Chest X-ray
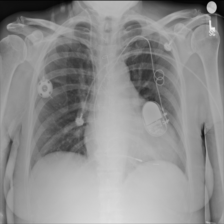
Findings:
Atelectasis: negative
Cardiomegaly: negative
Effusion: negative
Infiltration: negative
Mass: negative
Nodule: negative
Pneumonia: negative
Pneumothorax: negative
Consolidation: negative
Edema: negative
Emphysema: negative
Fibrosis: negative
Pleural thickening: negative
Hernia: negative